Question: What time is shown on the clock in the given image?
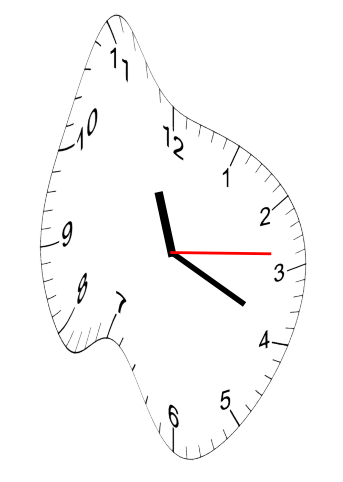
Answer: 11:19:14